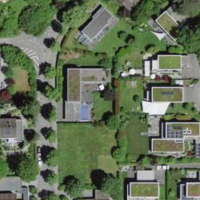
EUNIS habitat code: 54
Species observed at this site:
Agrostemma githago